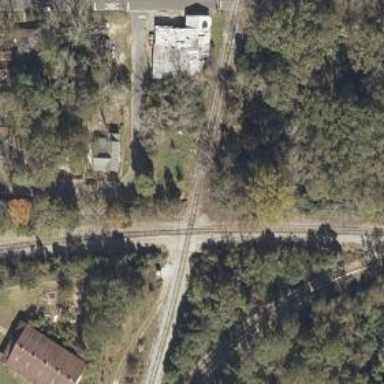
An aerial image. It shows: Railway crossing.